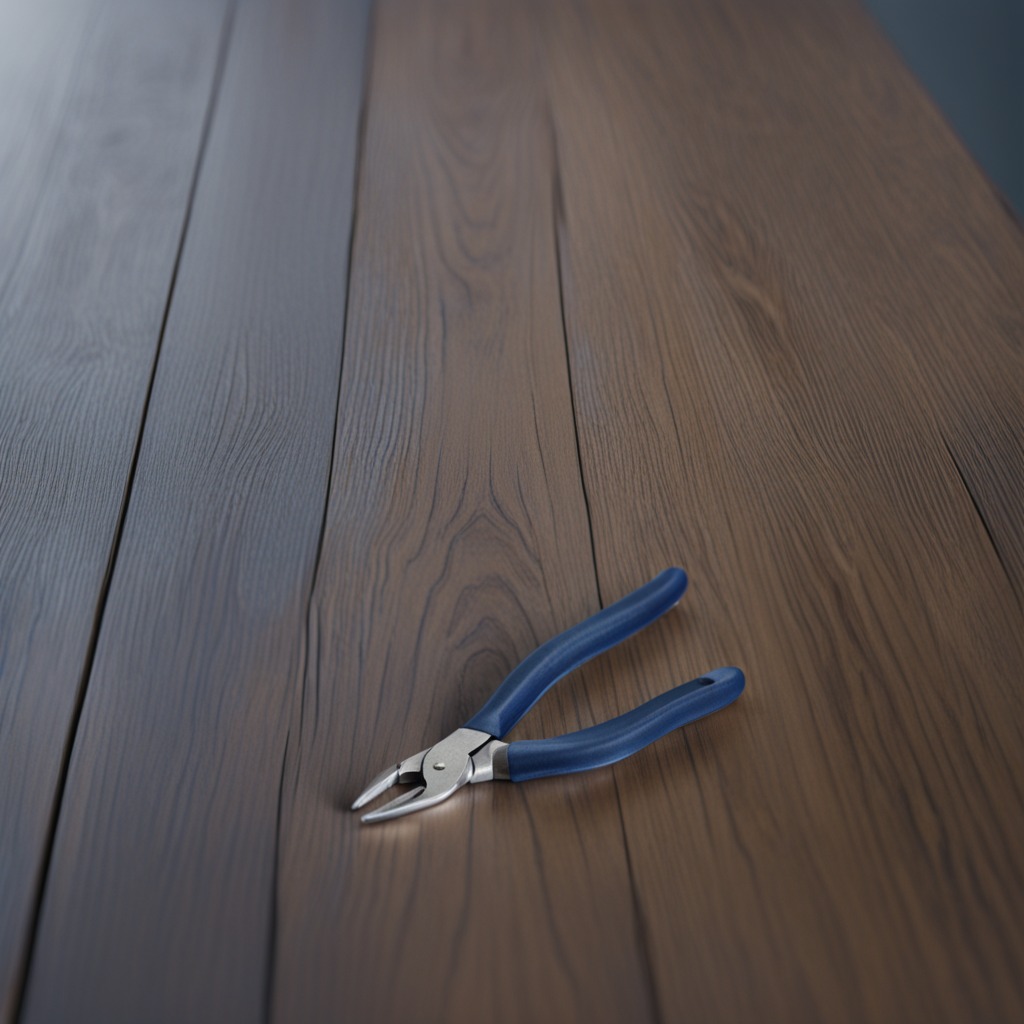
A plier lies on the table.